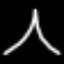
Label: The Eiffel Tower